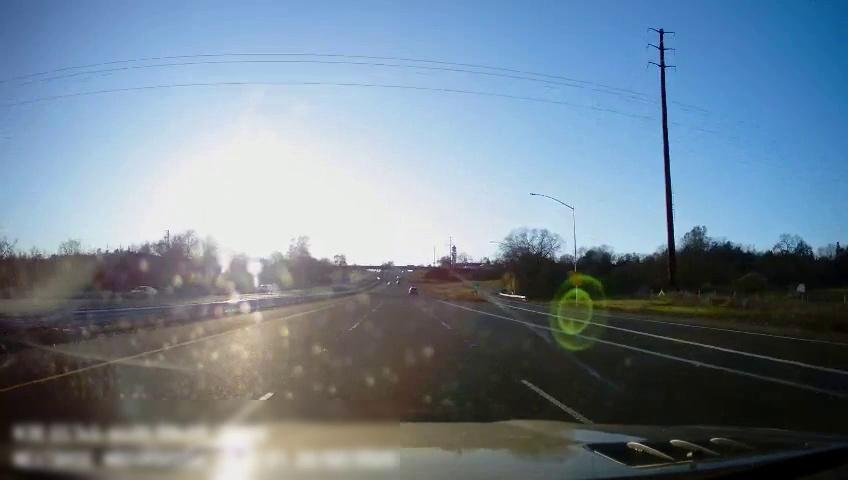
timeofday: Day
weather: Sunny
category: Drivable Space
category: Drivable Space
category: Vehicles | Car
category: Lanes | Current Lane
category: Lanes | Current Lane
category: Lanes | Alternate Lane
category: Lanes | Alternate Lane
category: Lanes | Alternate Lane
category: Lanes | Alternate Lane
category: Traffic | Signs